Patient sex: F
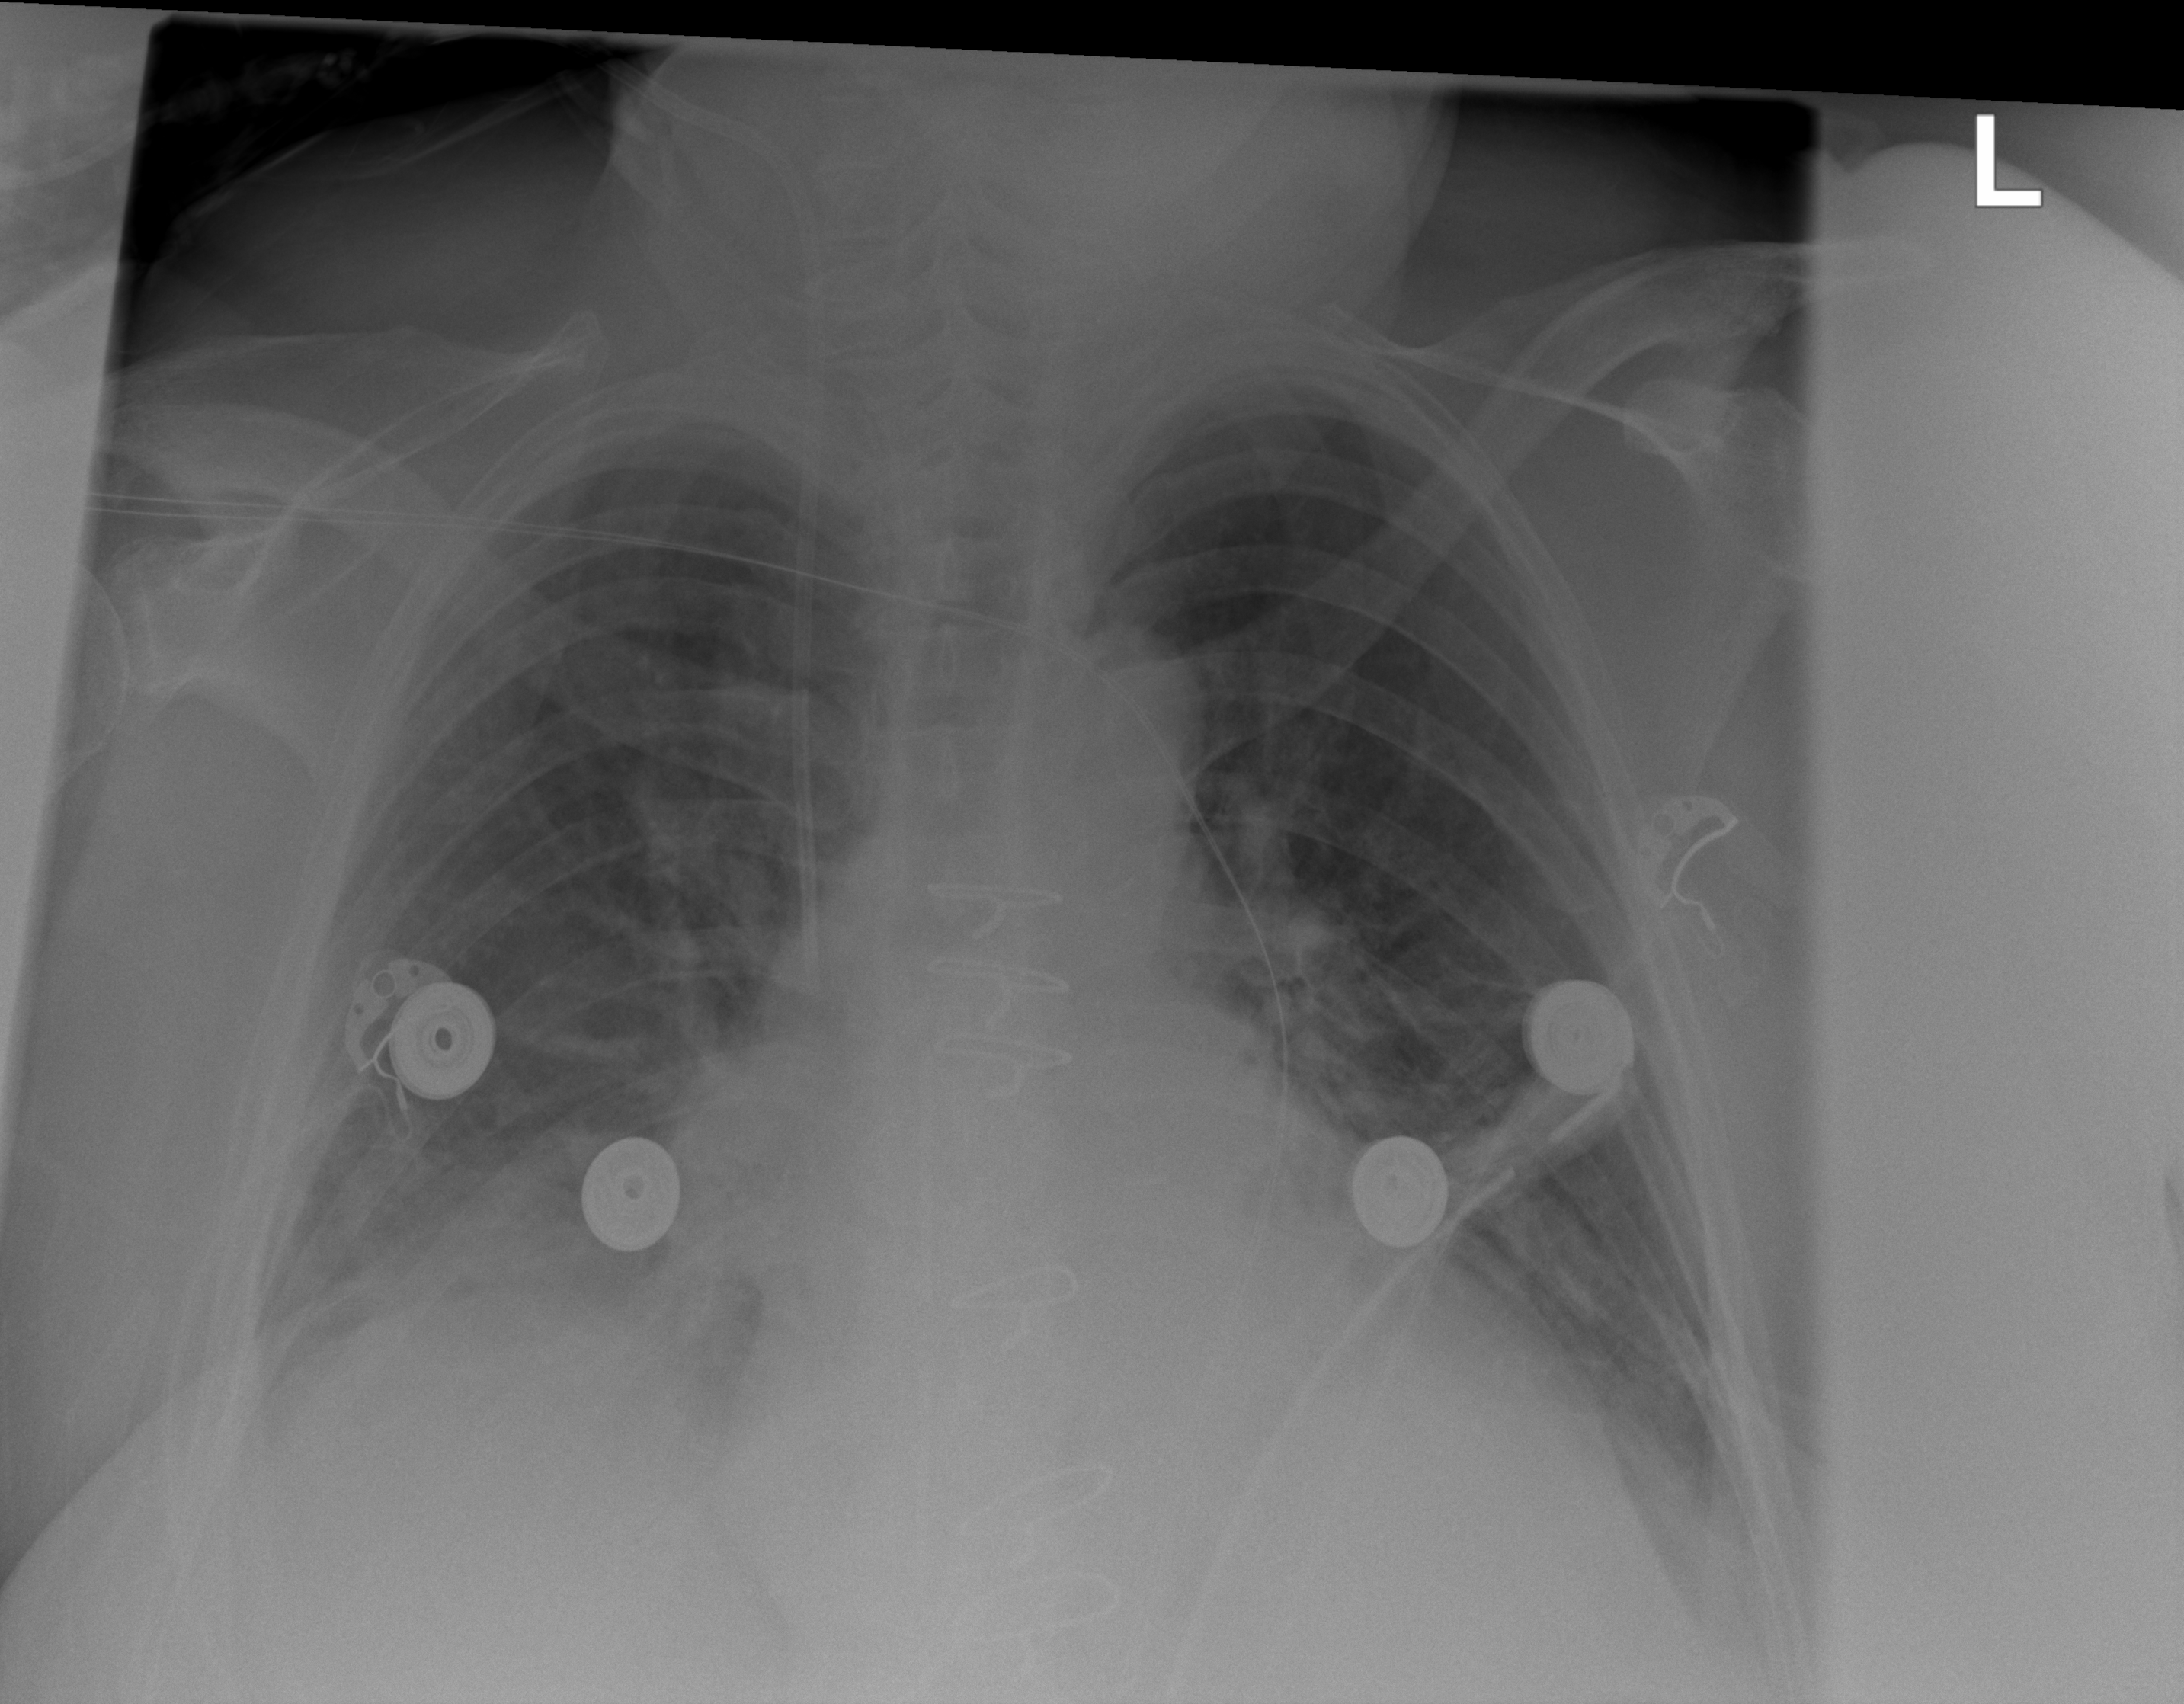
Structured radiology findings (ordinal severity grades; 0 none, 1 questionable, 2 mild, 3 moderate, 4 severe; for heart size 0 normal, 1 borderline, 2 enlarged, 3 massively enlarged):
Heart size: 2
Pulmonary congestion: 2
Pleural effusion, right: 2
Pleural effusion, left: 2
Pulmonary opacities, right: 0
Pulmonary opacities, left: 0
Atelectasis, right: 0
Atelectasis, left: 0